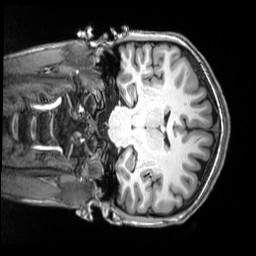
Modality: T1w
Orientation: coronal
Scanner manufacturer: siemens
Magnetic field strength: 3 T
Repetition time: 2.5 s
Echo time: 0.00343 s